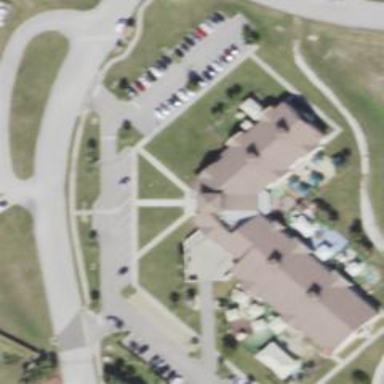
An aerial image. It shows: Kindergarten.